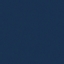
Label: SeaLake